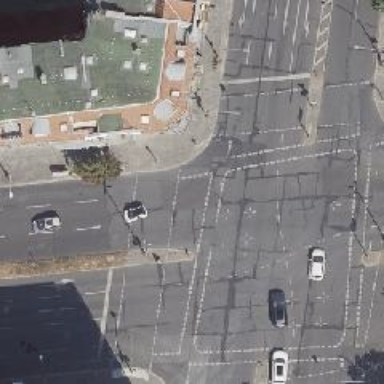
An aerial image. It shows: Road crossing with traffic signals.